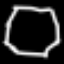
Label: octagon